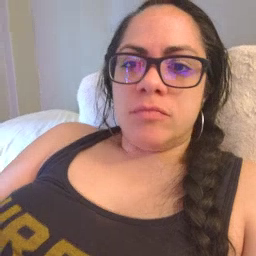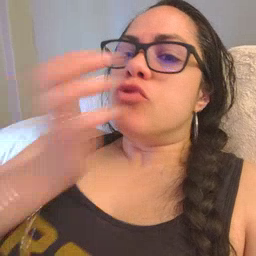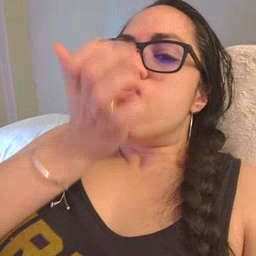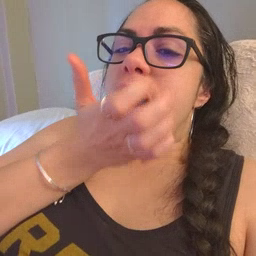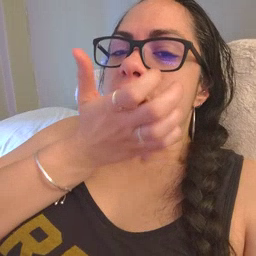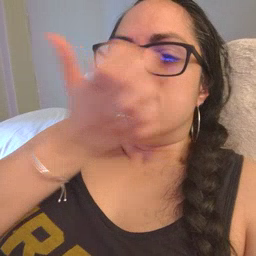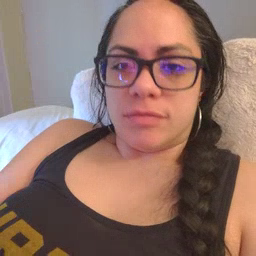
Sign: grass